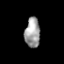
Tissue: prostate
Cell type: T cells
Senescence score: 0.7556
Nuclear area (px): 443
Mean DAPI intensity: 158.862